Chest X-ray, PA view. Patient: 40 years old, sex F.
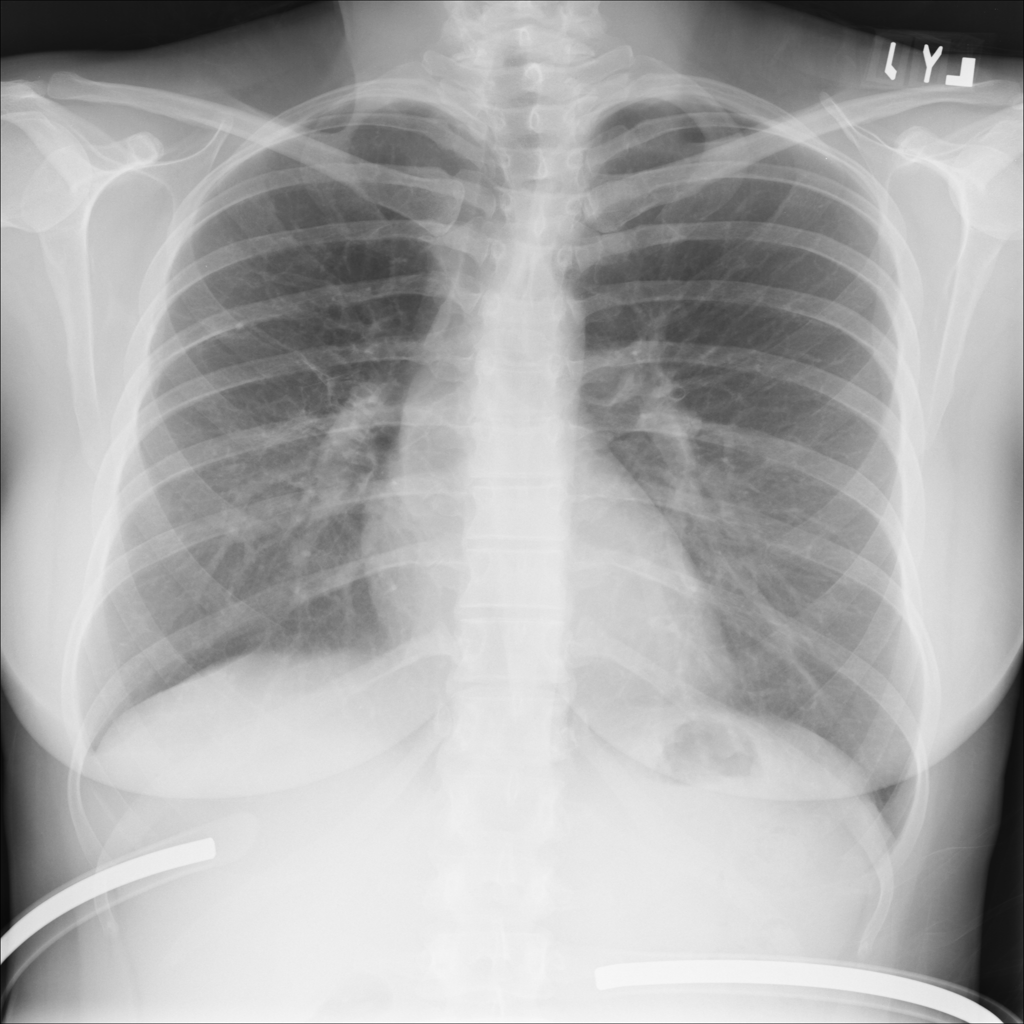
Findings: Atelectasis